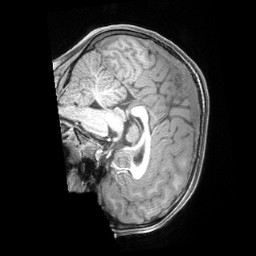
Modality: T1w
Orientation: sagittal
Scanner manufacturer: siemens
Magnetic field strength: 3 T
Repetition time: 2.4 s
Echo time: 0.00224 s